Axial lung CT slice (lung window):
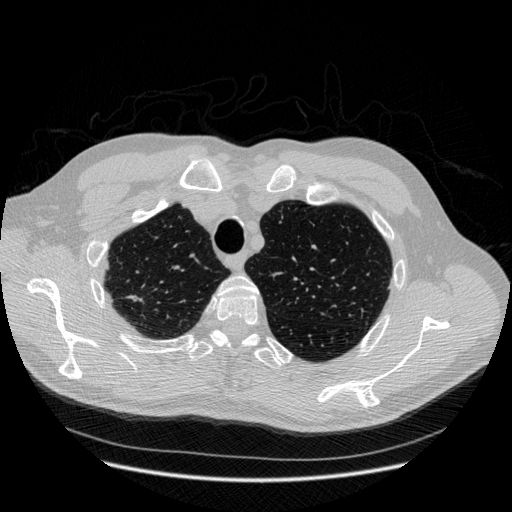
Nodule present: no